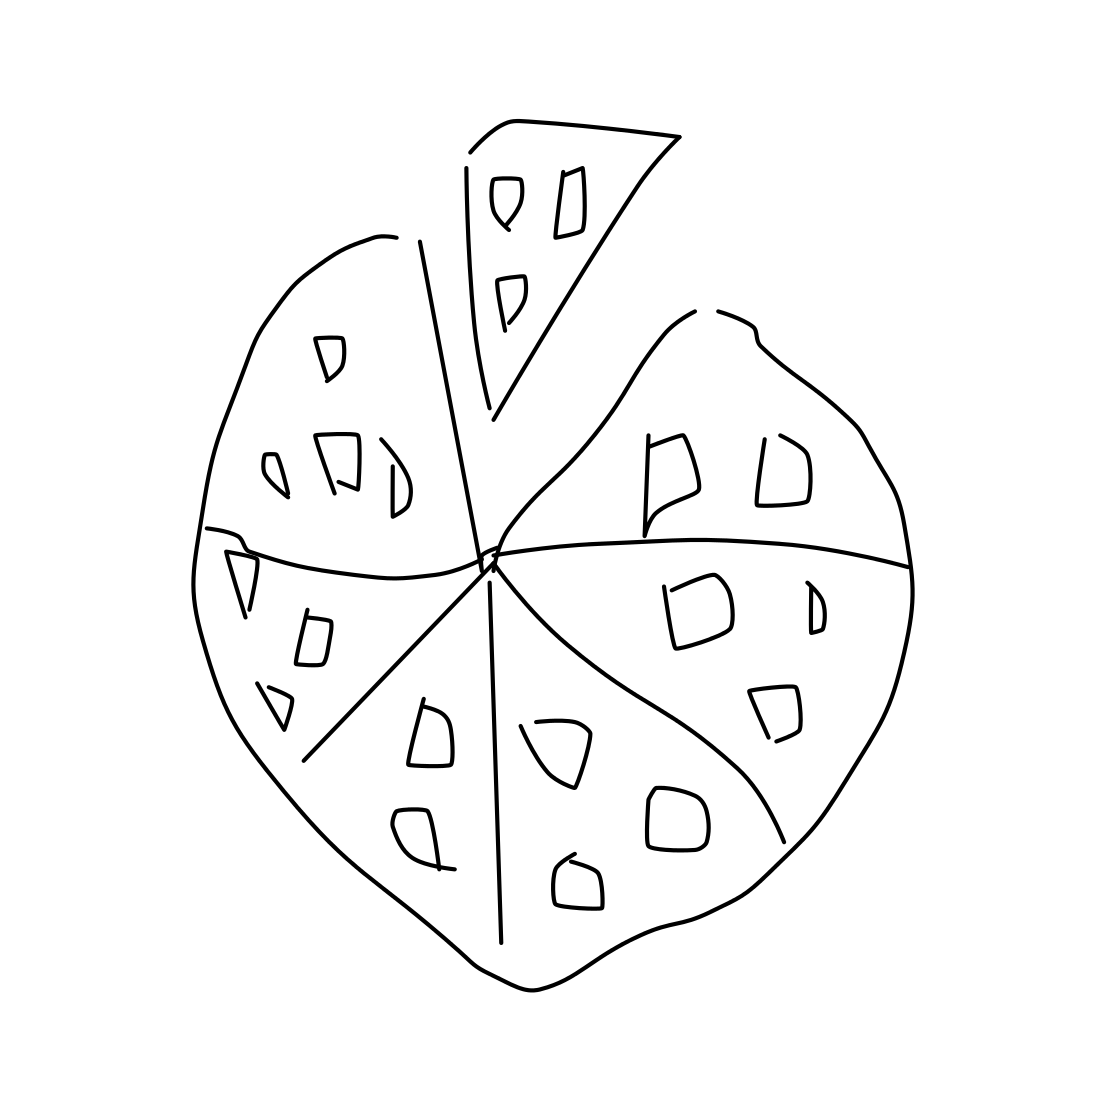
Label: pizza